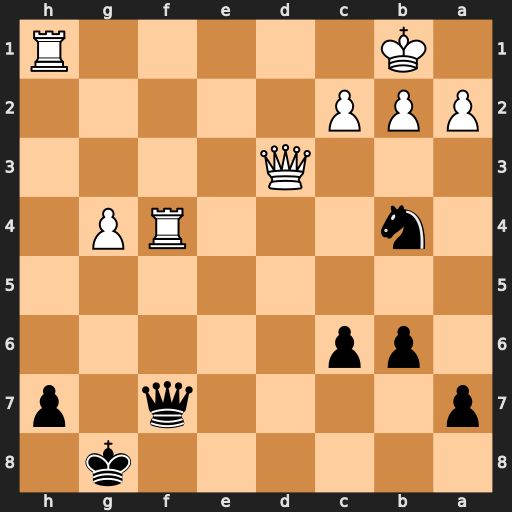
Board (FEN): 6k1/p4q1p/1pp5/8/1n3RP1/3Q4/PPP5/1K5R
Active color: b
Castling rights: -
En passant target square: -
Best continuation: Qxa2+ Kc1 Nxd3+ cxd3 Qa1+ Kc2 Qxh1